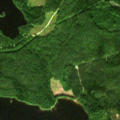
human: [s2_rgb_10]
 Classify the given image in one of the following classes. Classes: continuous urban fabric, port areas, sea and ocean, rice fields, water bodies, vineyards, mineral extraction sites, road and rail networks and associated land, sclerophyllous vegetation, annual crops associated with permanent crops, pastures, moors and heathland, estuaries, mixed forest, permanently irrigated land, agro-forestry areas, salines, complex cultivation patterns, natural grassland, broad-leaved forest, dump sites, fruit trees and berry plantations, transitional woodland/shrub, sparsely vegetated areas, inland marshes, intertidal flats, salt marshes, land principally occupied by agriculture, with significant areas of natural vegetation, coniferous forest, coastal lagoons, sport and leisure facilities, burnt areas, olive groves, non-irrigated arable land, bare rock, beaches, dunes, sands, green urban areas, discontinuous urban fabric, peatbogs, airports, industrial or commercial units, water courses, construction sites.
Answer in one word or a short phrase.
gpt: coniferous forest, mixed forest, transitional woodland/shrub, water bodies